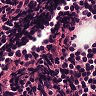
Metastatic tissue present: no